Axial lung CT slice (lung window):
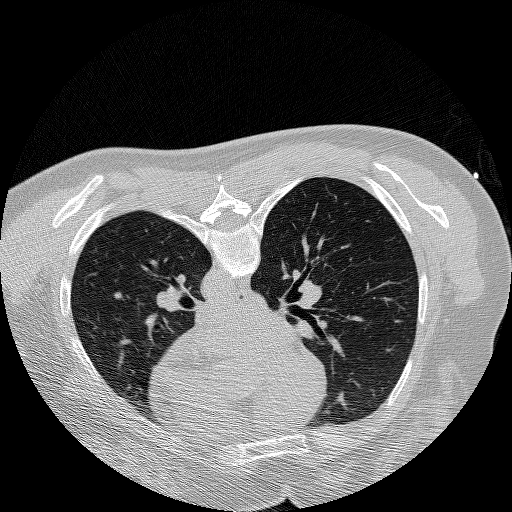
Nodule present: yes
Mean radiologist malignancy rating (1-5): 3